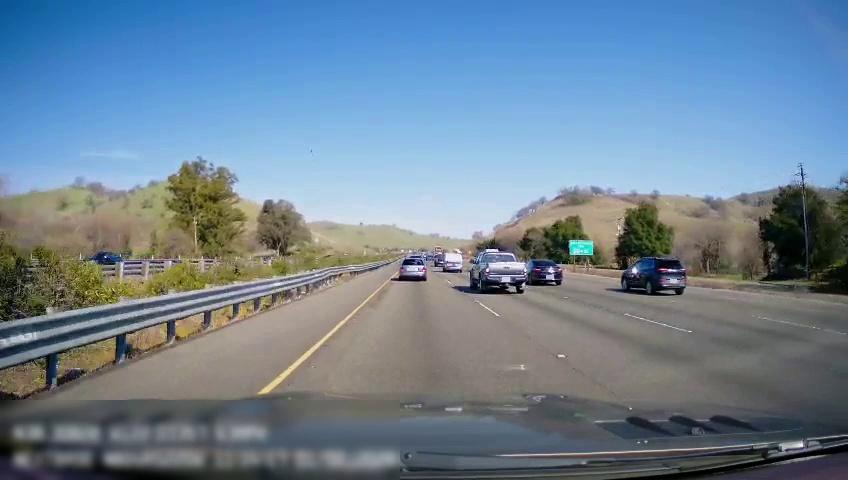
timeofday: Day
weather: Sunny
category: Drivable Space
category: Vehicles | Car
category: Vehicles | SUV
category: Vehicles | Truck
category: Vehicles | Truck
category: Vehicles | Car
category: Vehicles | SUV
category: Vehicles | Van
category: Vehicles | Truck
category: Vehicles | SUV
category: Lanes | Current Lane
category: Lanes | Current Lane
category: Lanes | Alternate Lane
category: Lanes | Alternate Lane
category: Lanes | Alternate Lane
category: Traffic | Signs